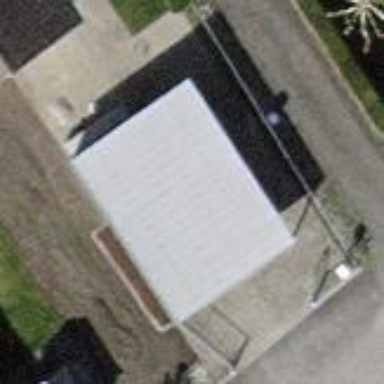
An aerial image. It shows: Group of garages.